Question: I am trying to make a simple library database. I list the search results in a gridview, then i have a textbox and a button, user enters the isbn and clicks loan button. Then, if there is enough number of items (itemNumber>0) it is loaned by user. Here is the screenshot of user interface:

My question is, when user clicks loan button the loan may or may not be succesful. In both cases, i print a message indicating whether loan is succesful or not, and i also want the updated gridview to be displayed. The problem is, after pressing the loan button the gridview disappears and i just see the textbox, button and the message on the screen. How can i show the updated version of gridview after pressing loan button?
Here is the code file:
'''
<%@ Page Language="C#" AutoEventWireup="true" CodeFile="SearchResults.aspx.cs" Inherits="Pages_SearchResults" %>
<!DOCTYPE html PUBLIC "-//W3C//DTD XHTML 1.0 Transitional//EN" "http://www.w3.org/TR/xhtml1/DTD/xhtml1-transitional.dtd">
<html xmlns="http://www.w3.org/1999/xhtml">
<head runat="server">
<title></title>
</head>
<body>
<form id="form1" runat="server">
<div>
</div>
<asp:GridView ID="GridView1" runat="server" AutoGenerateColumns="False"
DataKeyNames="ISBN" DataSourceID="SqlDataSource1"
onselectedindexchanged="GridView1_SelectedIndexChanged"
onrowcommand="GridView1_RowCommand">
<Columns>
<asp:BoundField DataField="Title" HeaderText="Title" SortExpression="Title" />
<asp:BoundField DataField="ISBN" HeaderText="ISBN" ReadOnly="True"
SortExpression="ISBN" />
<asp:BoundField DataField="AuthorName" HeaderText="AuthorName"
SortExpression="AuthorName" />
<asp:BoundField DataField="AuthorlName" HeaderText="AuthorlName"
SortExpression="AuthorlName" />
<asp:BoundField DataField="ItemType" HeaderText="ItemType"
SortExpression="ItemType" />
<asp:BoundField DataField="PublishYear" HeaderText="PublishYear"
SortExpression="PublishYear" />
<asp:BoundField DataField="numOfCopies" HeaderText="Number of Copies"
SortExpression="numOfCopies" />
</Columns>
</asp:GridView>
<asp:SqlDataSource ID="SqlDataSource1" runat="server"
ConnectionString="<%$ ConnectionStrings:ConnectionString %>"
SelectCommand="SELECT * FROM [Items] WHERE ([Title] LIKE '%' + @Title + '%')">
<SelectParameters>
<asp:FormParameter FormField="tSearchBox" Name="Title" Type="String" />
</SelectParameters>
</asp:SqlDataSource>
<br />
<asp:Label ID="Label1" runat="server" Text="Type ISBN to loan:"></asp:Label>
'''
And here is the .cs file:
'''
using System;
using System.Collections.Generic;
using System.Linq;
using System.Web;
using System.Web.UI;
using System.Web.UI.WebControls;
using System.Data.SqlClient;
public partial class Pages_SearchResults : System.Web.UI.Page
{
protected void Page_Load(object sender, EventArgs e)
{
}
protected void GridView1_SelectedIndexChanged(object sender, EventArgs e)
{
Response.Redirect("Default.aspx");
}
protected void GridView1_RowCommand(object sender, GridViewCommandEventArgs e)
{
SqlConnection con = new SqlConnection();
con.ConnectionString = "Data Source=.\SQLEXPRESS;AttachDbFilename=D:\Users\SUUSER\Documents\Visual Studio 2010\Projects\Library\LibWebSite\App_Data\LibDatabase.mdf;Integrated Security=True;User Instance=True";
Int32 verify;
string title = GridView1.HeaderRow.Cells[0].Text, isbn = GridView1.HeaderRow.Cells[1].Text, name = GridView1.HeaderRow.Cells[2].Text, lname = GridView1.HeaderRow.Cells[3].Text, type = GridView1.HeaderRow.Cells[4].Text, year = GridView1.HeaderRow.Cells[5].Text;
}
protected void bLoanButton_Click(object sender, EventArgs e)
{
SqlConnection con = new SqlConnection();
con.ConnectionString = "Data Source=.\SQLEXPRESS;AttachDbFilename=D:\Users\SUUSER\Documents\Visual Studio 2010\Projects\Library\LibWebSite\App_Data\LibDatabase.mdf;Integrated Security=True;User Instance=True";
string user = "select CurrentID from CurrentUser";
SqlCommand cmd1 = new SqlCommand(user, con);
con.Open();
string get = cmd1.ExecuteScalar().ToString();
string query1 = "insert into LoanTable(StudId,ISBN,onBorrow) values ("
+ "'" + get + "'" + "," + "'" + tLoanBox.Text + "'" + ","
+ "'" + "1" + "'" + ")";
string numQuery = "select numOfCopies from Items where ISBN='" + tLoanBox.Text + "'";
SqlCommand cmdnumQuery = new SqlCommand(numQuery, con);
SqlCommand cmd2 = new SqlCommand(query1, con);
int result;
int num=Convert.ToInt32(cmdnumQuery.ExecuteScalar());
result = cmd2.ExecuteNonQuery();
if (num > 0)
{
if (result > 0)
Response.Redirect("LoanSuccesfull.aspx");
}
else
notAvailable.Visible = true;
con.Close();
}
}
'''
And here is the code for loan button:
'''
protected void bLoanButton_Click(object sender, EventArgs e)
{
SqlConnection con = new SqlConnection();
con.ConnectionString = "Data Source=.\SQLEXPRESS;AttachDbFilename=D:\Users\SUUSER\Documents\Visual Studio 2010\Projects\Library\LibWebSite\App_Data\LibDatabase.mdf;Integrated Security=True;User Instance=True";
string user = "select CurrentID from CurrentUser";
SqlCommand cmd1 = new SqlCommand(user, con);
con.Open();
string get = cmd1.ExecuteScalar().ToString();
string query1 = "insert into LoanTable(StudId,ISBN,onBorrow) values ("
+ "'" + get + "'" + "," + "'" + tLoanBox.Text + "'" + ","
+ "'" + "1" + "'" + ")";
SqlCommand cmd2 = new SqlCommand(query1, con);
int result;
result = cmd2.ExecuteNonQuery();
if (result > 0)
{
loanSuccesful.Visible = true;
Response.Redirect("LoanSuccesfull.aspx");
}
con.Close();
}
'''
I appreciate any help. Thanks
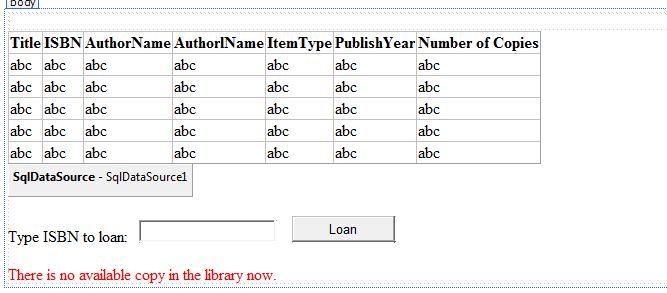
Answer: All you have to do is In your bLoanButton_Click , add a line to rebind the Grid to the SqlDataSource :
'''
protected void bLoanButton_Click(object sender, EventArgs e)
{
//your same code
........
GridView1.DataBind();
}
'''
regards